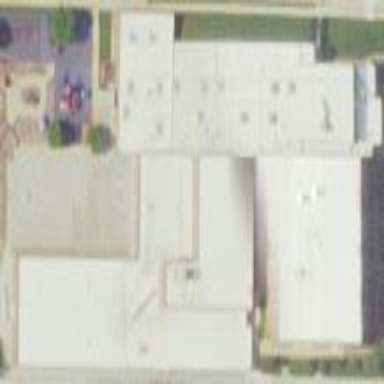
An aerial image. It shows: School building.